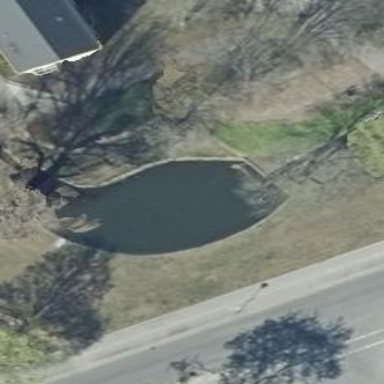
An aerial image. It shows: Pond with natural water.